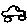
Label: car